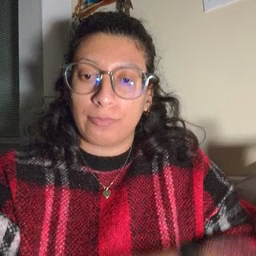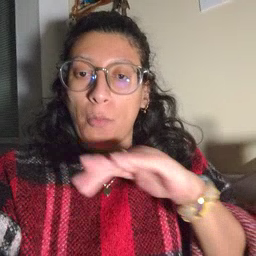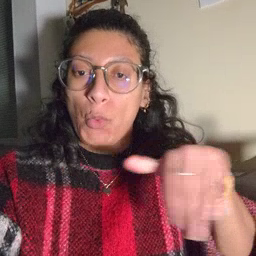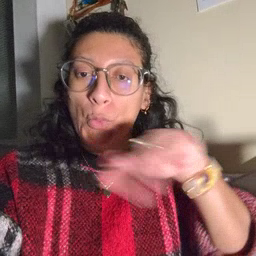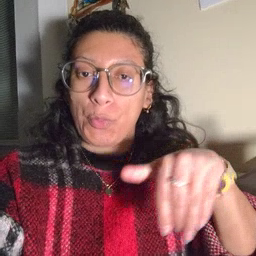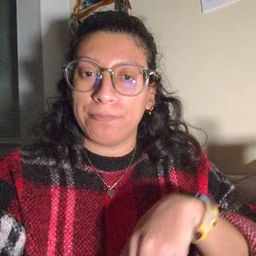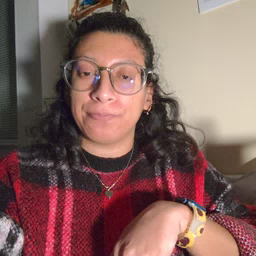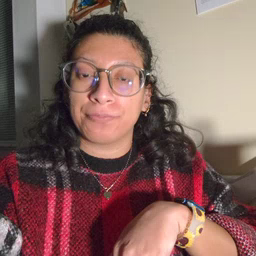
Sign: pool